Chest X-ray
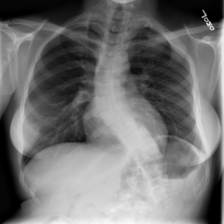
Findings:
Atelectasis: negative
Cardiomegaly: negative
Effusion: negative
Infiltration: negative
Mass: negative
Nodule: negative
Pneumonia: negative
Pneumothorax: negative
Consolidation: negative
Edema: negative
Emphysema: negative
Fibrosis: negative
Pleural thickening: negative
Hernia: negative